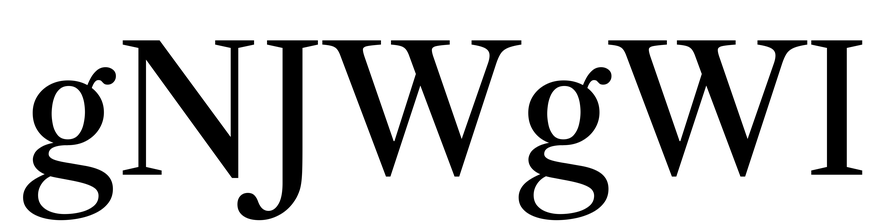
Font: LibreCaslonText_Regular